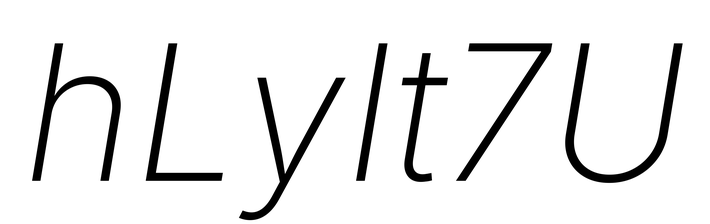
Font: Inter-Italic_ExtraLight_Italic